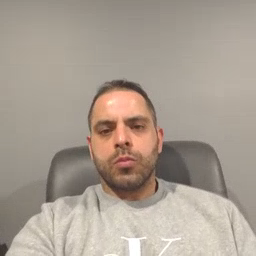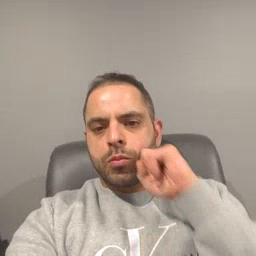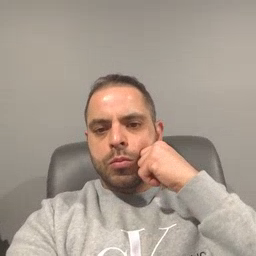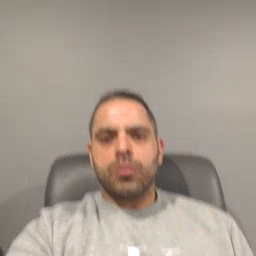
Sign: apple